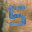
Label: 5